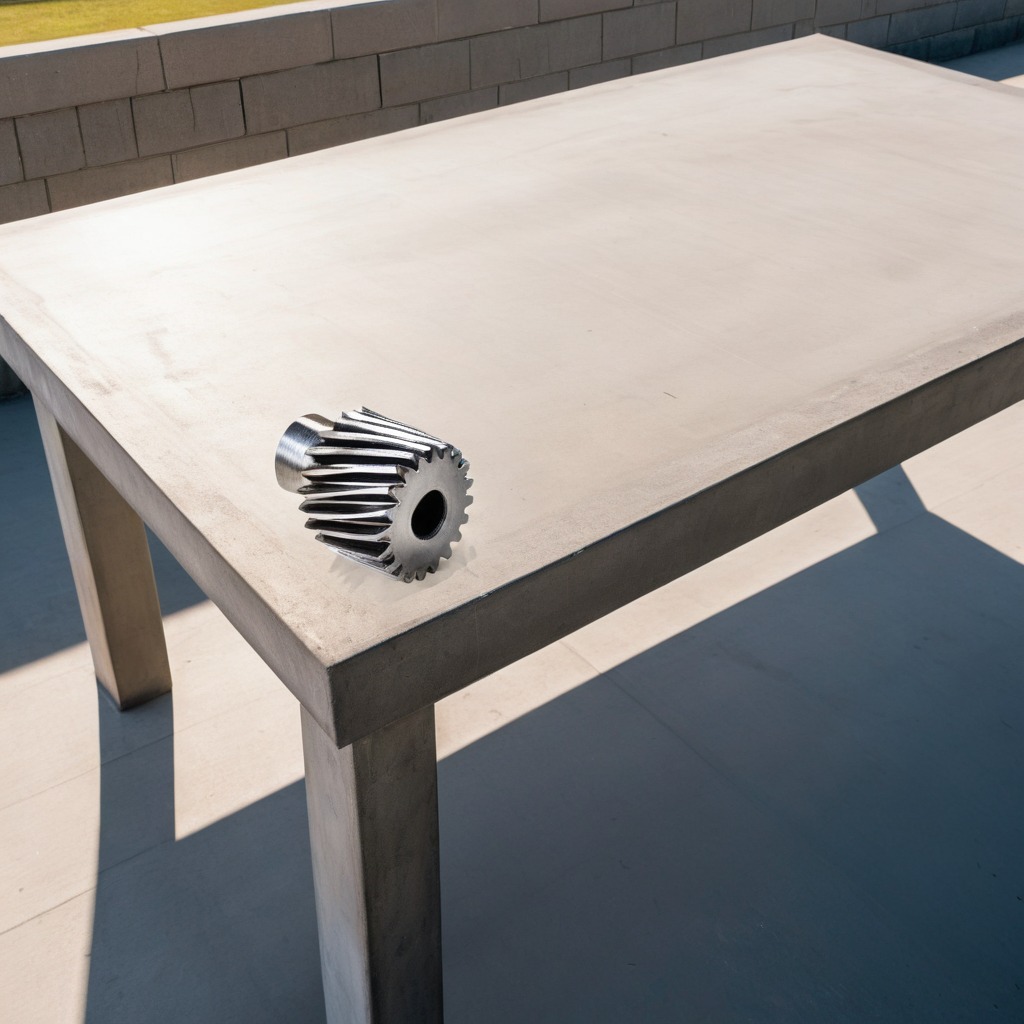
A steel gear with teeth is lying on the concrete workbench.